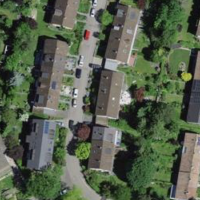
EUNIS habitat code: 55
Species observed at this site:
Lapsana communis
Prunus padus